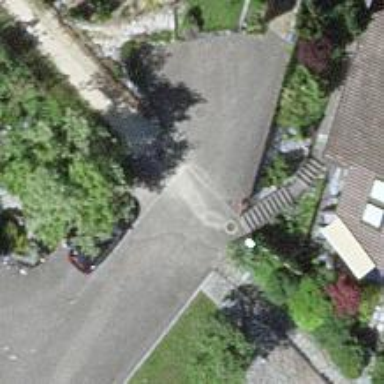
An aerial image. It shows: Set of steps on the road.